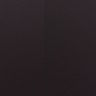
Metastatic tissue present: no